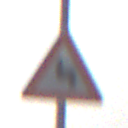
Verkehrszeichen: DoppelkurveZunaechstLinks
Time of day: MorningAfternoon
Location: Outdoor (Nature)
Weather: PartlyCloudy
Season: NotSpecified
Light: Natural